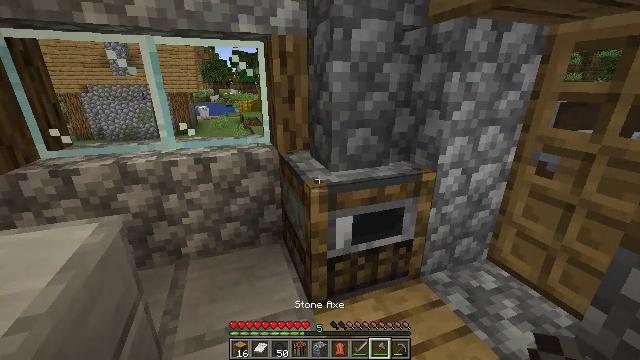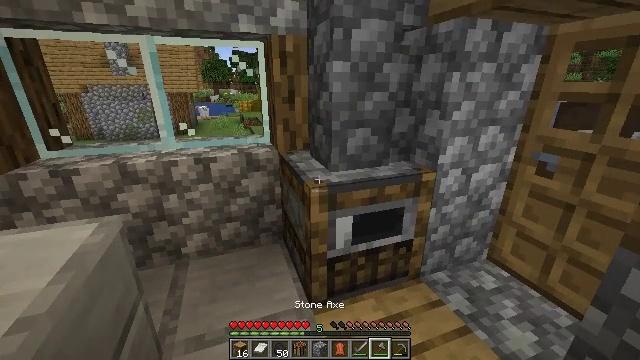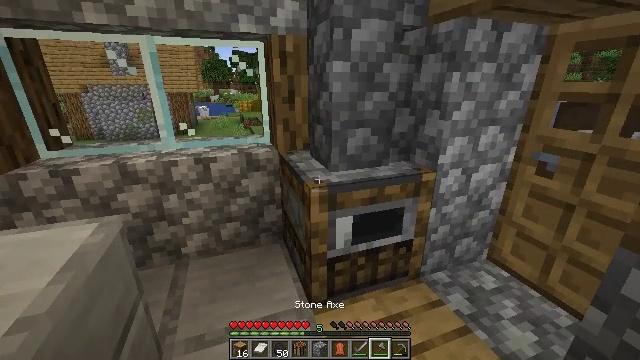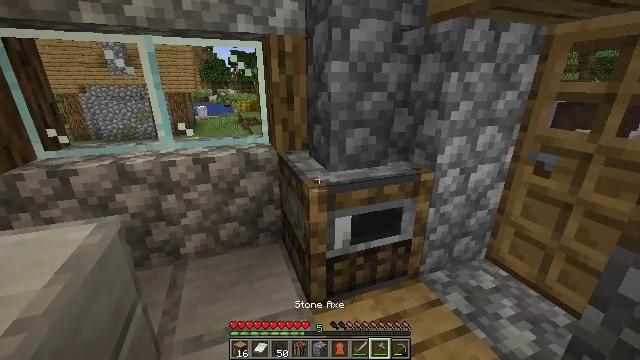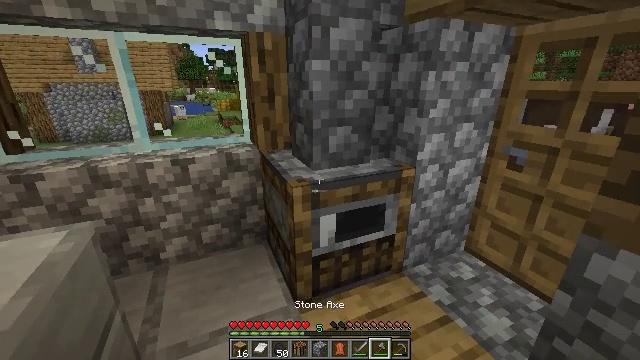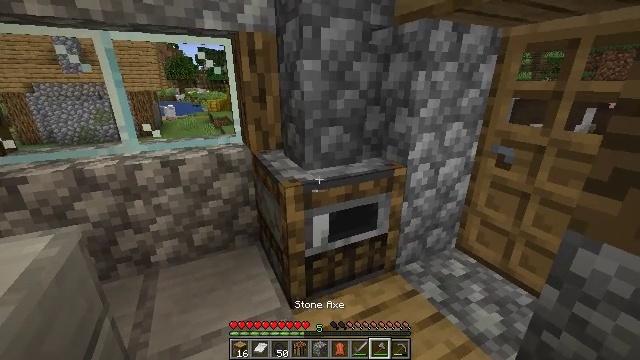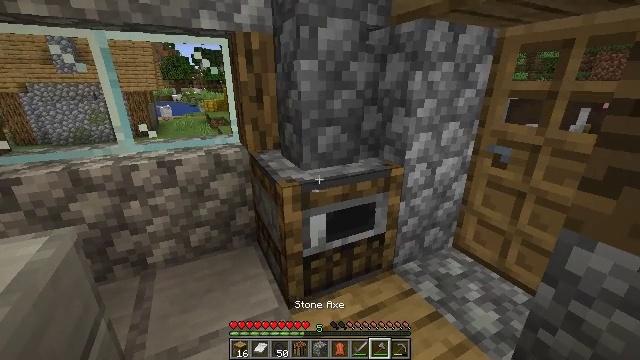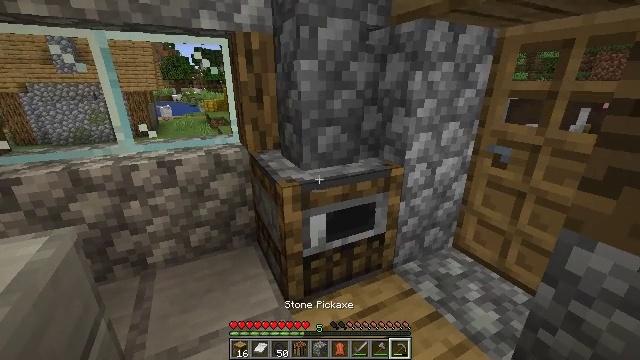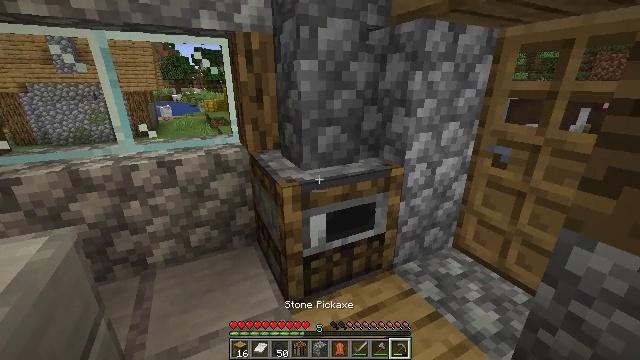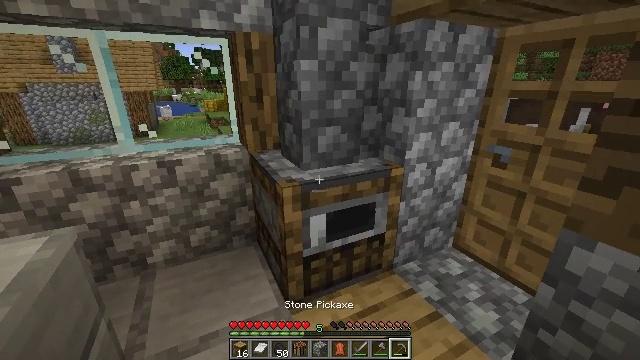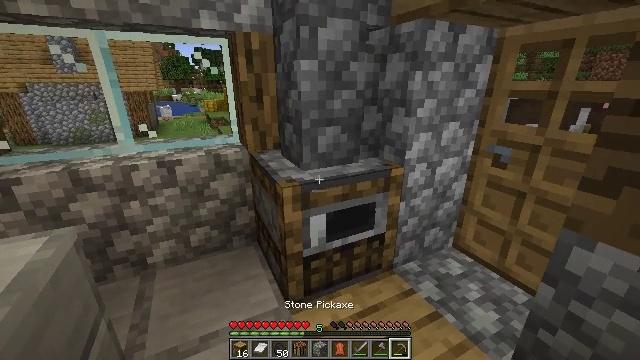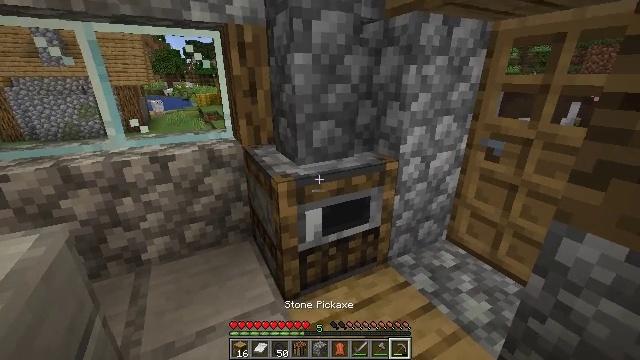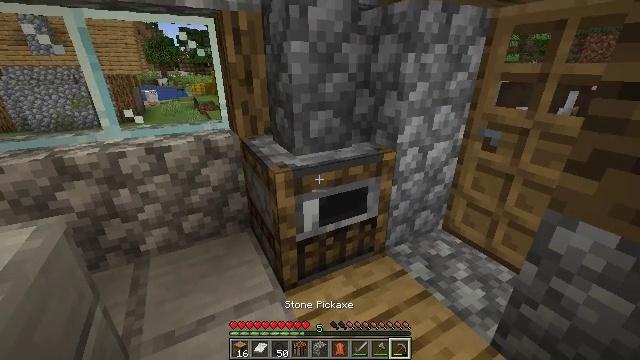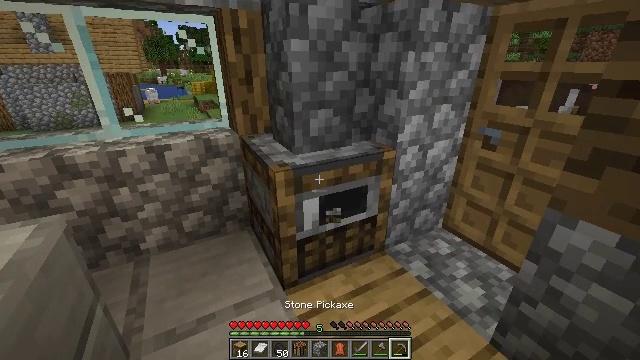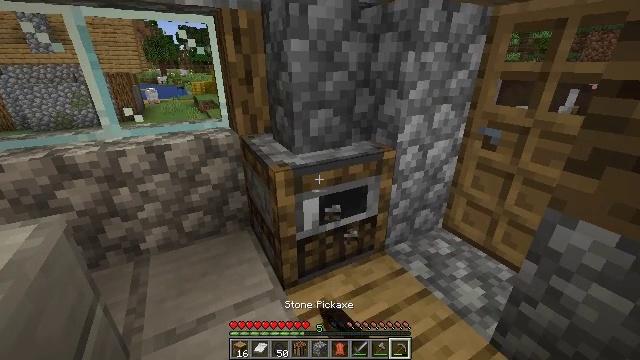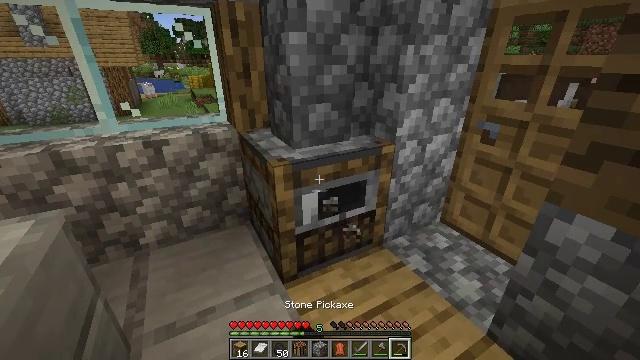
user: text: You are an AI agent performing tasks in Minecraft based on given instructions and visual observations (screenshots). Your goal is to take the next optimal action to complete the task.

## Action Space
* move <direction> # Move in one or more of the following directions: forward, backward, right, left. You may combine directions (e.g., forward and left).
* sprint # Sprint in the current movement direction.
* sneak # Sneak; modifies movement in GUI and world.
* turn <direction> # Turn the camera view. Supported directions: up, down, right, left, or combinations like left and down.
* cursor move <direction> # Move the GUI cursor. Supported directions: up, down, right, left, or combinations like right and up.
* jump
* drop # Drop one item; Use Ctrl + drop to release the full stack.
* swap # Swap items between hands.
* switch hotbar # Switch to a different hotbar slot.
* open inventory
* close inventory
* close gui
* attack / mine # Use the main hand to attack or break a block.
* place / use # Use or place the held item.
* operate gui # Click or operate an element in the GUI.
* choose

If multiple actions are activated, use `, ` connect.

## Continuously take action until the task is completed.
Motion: motion action
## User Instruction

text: Left-click on the smoker to mine it.
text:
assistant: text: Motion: no_op
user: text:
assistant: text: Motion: no_op
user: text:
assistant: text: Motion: no_op
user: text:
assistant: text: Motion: turn right
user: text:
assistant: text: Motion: turn right
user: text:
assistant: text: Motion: no_op
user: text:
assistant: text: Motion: no_op
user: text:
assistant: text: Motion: no_op
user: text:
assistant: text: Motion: no_op
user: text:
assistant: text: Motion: no_op
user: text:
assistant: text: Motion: turn right and down
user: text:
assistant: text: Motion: turn down
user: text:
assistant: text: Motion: attack / mine
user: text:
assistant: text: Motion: attack / mine
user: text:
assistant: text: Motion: turn down, attack / mine
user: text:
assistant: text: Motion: attack / mine
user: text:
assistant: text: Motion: attack / mine
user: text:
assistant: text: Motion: attack / mine
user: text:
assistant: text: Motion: attack / mine
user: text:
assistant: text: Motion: attack / mine
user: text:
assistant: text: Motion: attack / mine
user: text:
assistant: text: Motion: attack / mine
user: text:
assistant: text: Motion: attack / mine
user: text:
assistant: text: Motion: attack / mine
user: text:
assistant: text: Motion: attack / mine
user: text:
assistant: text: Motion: attack / mine
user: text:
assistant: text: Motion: attack / mine
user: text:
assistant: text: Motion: attack / mine
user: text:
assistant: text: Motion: attack / mine
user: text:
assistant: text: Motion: attack / mine